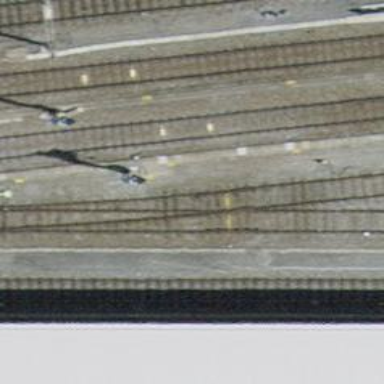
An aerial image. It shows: Railway signal.